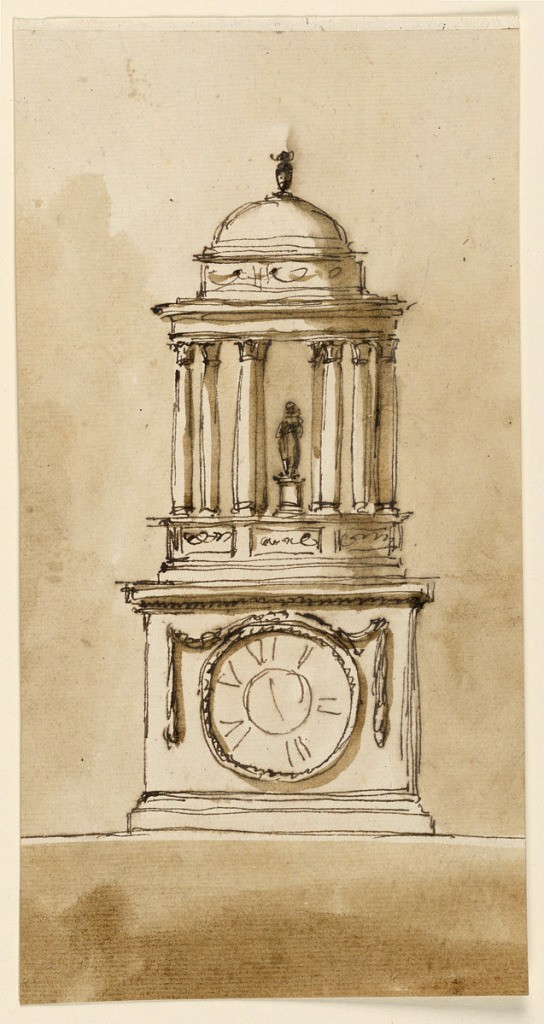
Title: Timepiece
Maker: Giuseppe Barberi, Italian, 1746–1809
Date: ca. 1785–1790
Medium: Pen and brown ink, brush and brown wash on off-white laid paper, lined
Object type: Drawing
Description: Below is a pedestal with the dial at the front, framed above and laterally by a festoon. Above is a circular pavilion, the roof of which is supported by eight columns. Inside is a female statue. On top is a vase. Usual background.